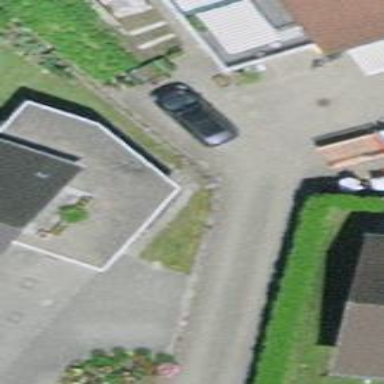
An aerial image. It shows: Group of garages.